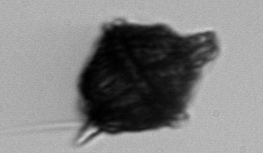
Label: Gonyaulax